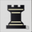
Piece: bR